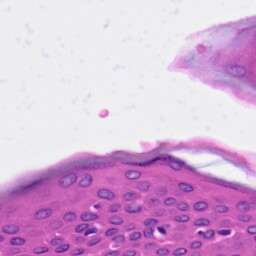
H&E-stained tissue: Skin